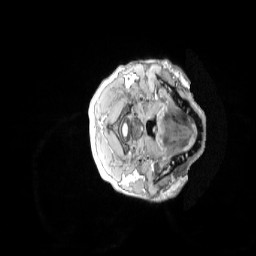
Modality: T1w
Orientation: axial
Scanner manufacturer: siemens
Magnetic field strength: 3 T
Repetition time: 2.3 s
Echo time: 0.0033 s